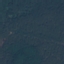
Land use / land cover: Forest